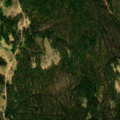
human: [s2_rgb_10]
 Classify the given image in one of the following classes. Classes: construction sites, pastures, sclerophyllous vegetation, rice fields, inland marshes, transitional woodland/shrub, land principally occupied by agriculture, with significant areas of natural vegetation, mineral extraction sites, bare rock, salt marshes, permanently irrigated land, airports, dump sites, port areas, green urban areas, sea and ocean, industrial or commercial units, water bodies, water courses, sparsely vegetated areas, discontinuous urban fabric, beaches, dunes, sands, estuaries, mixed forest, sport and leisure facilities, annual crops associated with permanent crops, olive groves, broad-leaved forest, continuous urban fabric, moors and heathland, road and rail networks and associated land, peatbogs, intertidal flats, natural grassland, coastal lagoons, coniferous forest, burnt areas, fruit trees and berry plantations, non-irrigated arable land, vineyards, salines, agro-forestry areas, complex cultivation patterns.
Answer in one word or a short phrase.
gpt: coniferous forest, transitional woodland/shrub